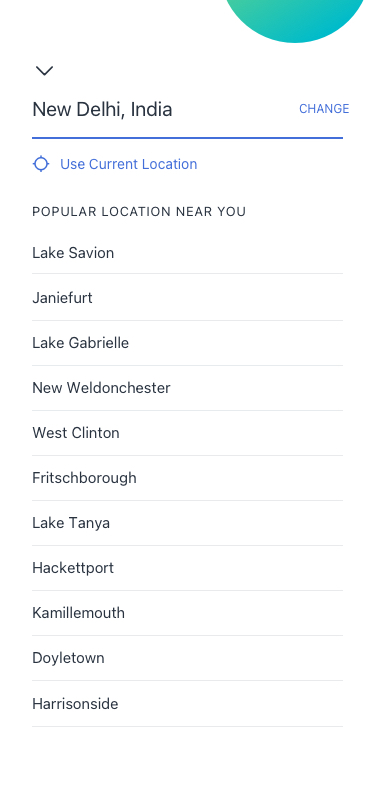
Text in this UI design:
New Delhi, India
CHANGE

Use Current Location
Popular Location Near you
Lake Savion
New Weldonchester
Hackettport
Janiefurt
West Clinton
Kamillemouth
Lake Gabrielle
Lake Tanya
Fritschborough
Doyletown
Harrisonside